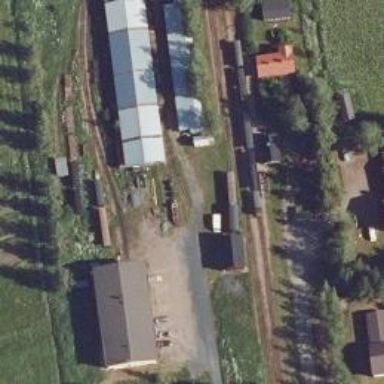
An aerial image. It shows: Narrow-gauge railway in yard.